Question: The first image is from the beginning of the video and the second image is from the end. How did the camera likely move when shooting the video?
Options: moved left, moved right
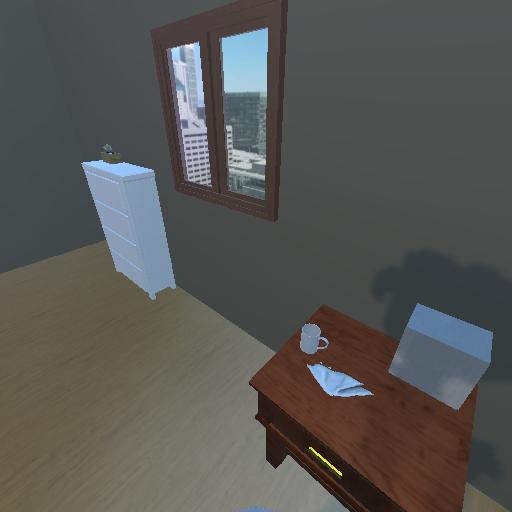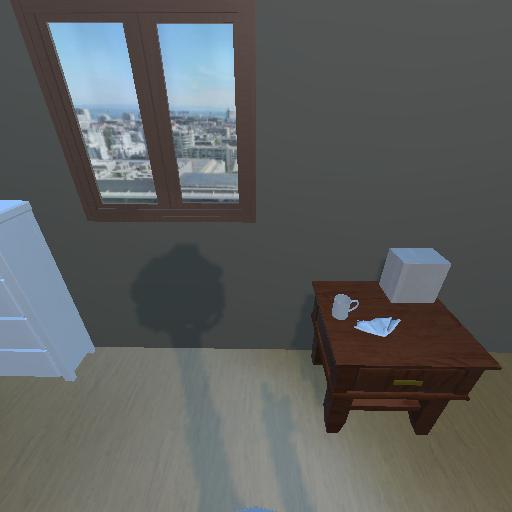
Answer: moved left